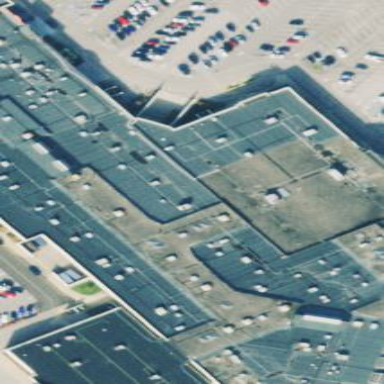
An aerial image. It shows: Mall building.